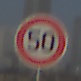
Verkehrszeichen: Geschwindigkeit50
Umgebung: Outdoor, Urban
Tageszeit: SunriseSunset
Wetter: Clear
Licht: Natural
Jahreszeit: NotSpecified
Kontrast: MediumContrast